Field crop: maize
Growth stage: 2
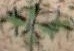
Species: atriplex